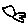
Label: bird